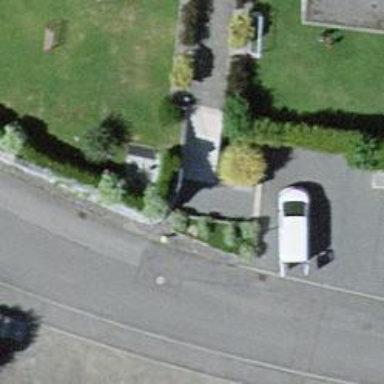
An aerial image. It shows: Footway along the road.